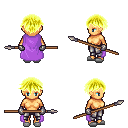
a pixel art fantasy rpg character, female body template, human, tanned skin, lavender cape, metal pants, gold short bangs hairstyle, metal gloves, white slippers, spear, four views (front, back, left, right), 2x2 character sprite sheet, small pixel art, hard edges, no anti-aliasing